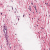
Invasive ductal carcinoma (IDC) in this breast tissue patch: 0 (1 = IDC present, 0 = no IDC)